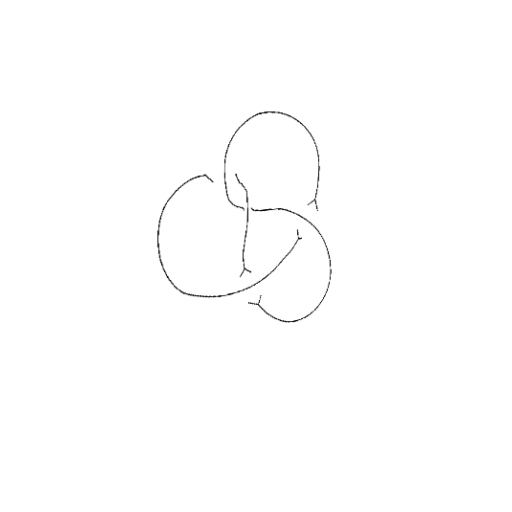
Crossing number: 4